Brain MRI, t1w sequence, axial 2D slice.
Patient: age 42, sex F, weight 78 kg, height 1.78 m
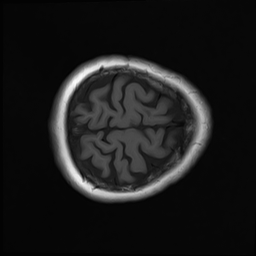